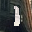
Label: 1